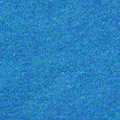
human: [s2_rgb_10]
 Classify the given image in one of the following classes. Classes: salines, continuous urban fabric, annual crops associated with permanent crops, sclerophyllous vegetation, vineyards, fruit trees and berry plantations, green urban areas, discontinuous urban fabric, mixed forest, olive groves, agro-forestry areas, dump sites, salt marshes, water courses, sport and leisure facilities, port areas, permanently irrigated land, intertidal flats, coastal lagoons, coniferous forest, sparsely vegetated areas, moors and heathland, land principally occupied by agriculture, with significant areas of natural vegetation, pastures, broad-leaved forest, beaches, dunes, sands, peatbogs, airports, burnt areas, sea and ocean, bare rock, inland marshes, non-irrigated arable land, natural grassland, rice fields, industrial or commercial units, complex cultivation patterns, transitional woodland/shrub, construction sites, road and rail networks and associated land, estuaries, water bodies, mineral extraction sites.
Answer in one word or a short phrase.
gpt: sea and ocean